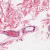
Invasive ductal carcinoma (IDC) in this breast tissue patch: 0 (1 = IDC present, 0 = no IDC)